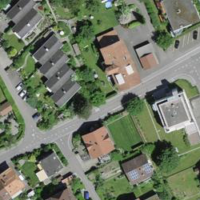
EUNIS habitat code: 55
Species observed at this site:
Aesculus hippocastanum